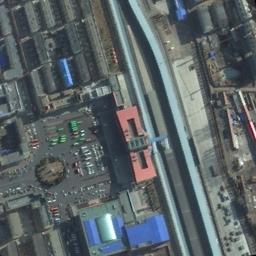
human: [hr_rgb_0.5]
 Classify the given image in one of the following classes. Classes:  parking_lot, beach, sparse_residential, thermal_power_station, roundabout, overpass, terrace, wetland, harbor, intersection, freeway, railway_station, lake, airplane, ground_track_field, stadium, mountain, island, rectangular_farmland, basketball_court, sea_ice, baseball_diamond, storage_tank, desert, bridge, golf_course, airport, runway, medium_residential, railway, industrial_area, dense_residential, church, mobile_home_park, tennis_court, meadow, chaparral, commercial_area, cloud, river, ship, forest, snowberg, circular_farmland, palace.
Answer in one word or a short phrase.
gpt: railway_station